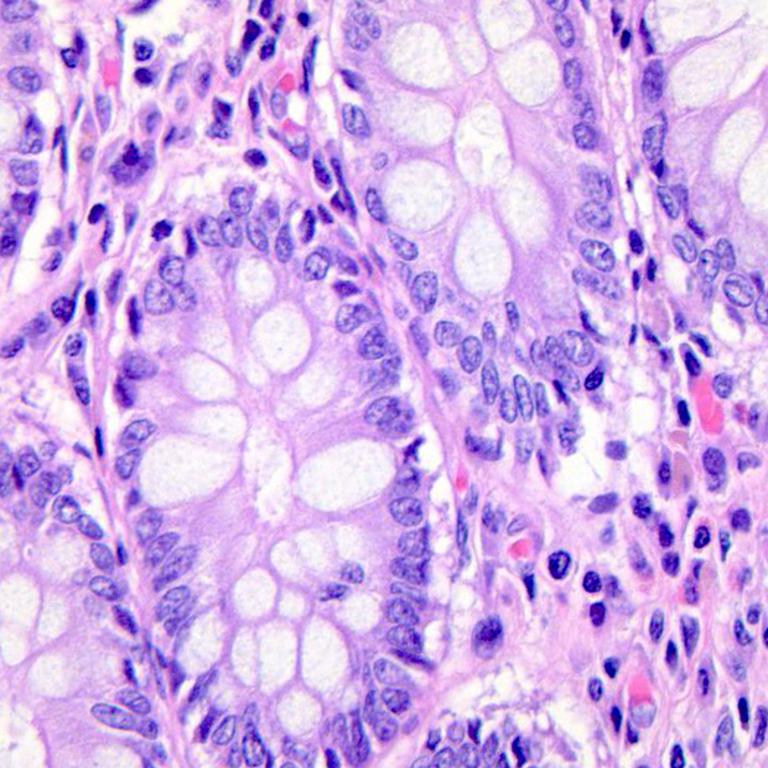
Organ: colon
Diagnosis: benign